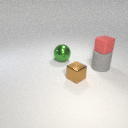
small red rubber cube above large gray rubber cylinder